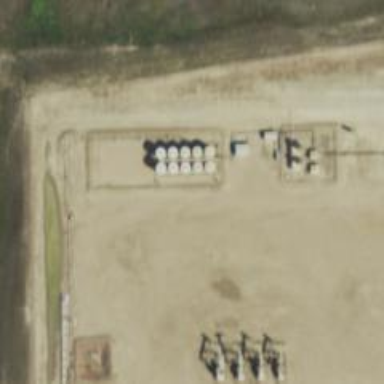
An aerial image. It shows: Storage tank that is man-made.